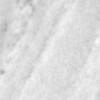
Label: change